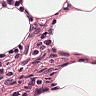
Metastatic tissue present: no